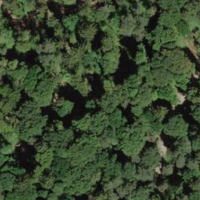
EUNIS habitat code: 41
Species observed at this site:
Fagus sylvatica